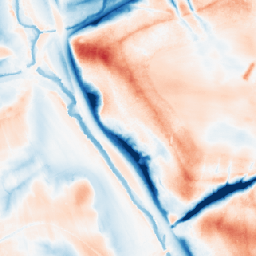
Category: trend_removal
Decomposition family: local_polynomial
Decomposition parameters: window_size: 51
degree: 2
Upsampling method: area
Upsampling parameters: scale: 8
Upsampling scale: 8